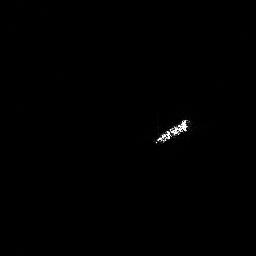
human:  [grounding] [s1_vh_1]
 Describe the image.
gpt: In the satellite image, there is  <ref>1 medium ship </ref> <box>[[58, 44, 75, 57, 0]]</box> located at center.